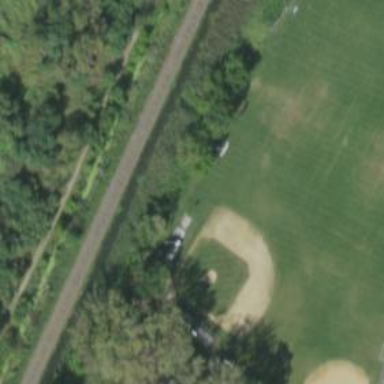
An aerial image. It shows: Bleachers on leisure land.